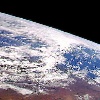
Label: cloud